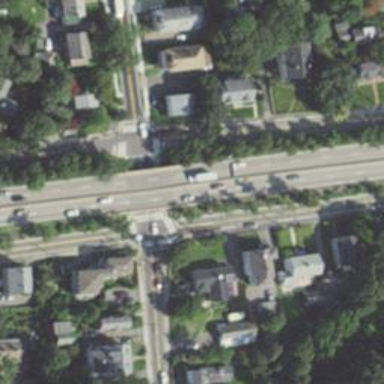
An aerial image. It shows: Stop road.